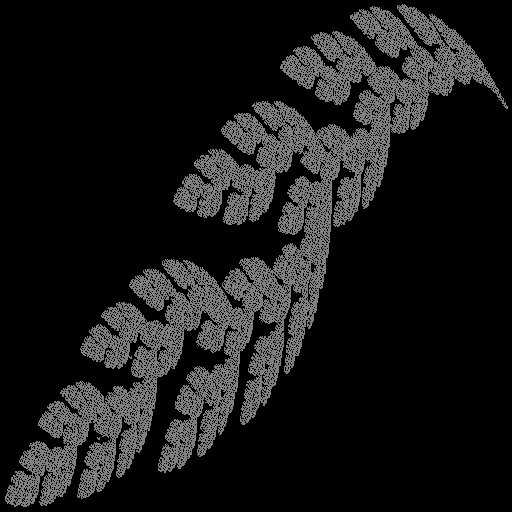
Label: shieldfern